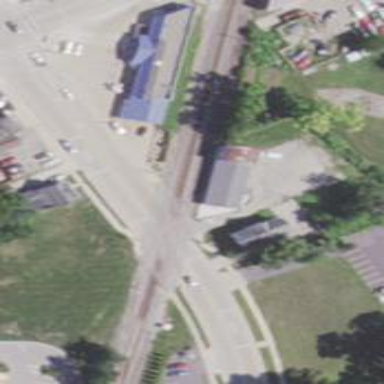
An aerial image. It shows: Crossing for the railway.